Field crop: maize
Growth stage: 2
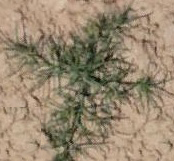
Species: salsola